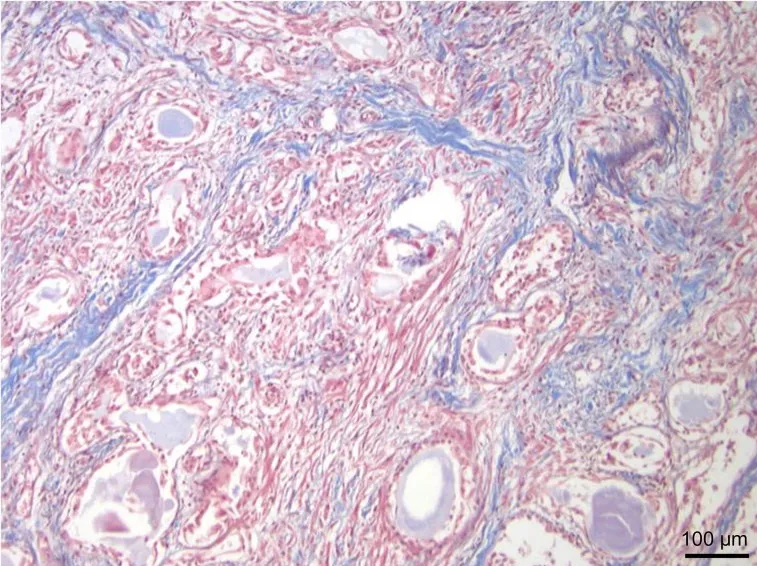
Higher power view showing that the tumour consists of solid nests of cells as well as glands (Masson trichrome, x200).
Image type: pathology (masson_trichrome)